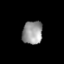
Tissue: lung
Cell type: Fibroblasts
Senescence score: 0.6925
Nuclear area (px): 464
Mean DAPI intensity: 150.306